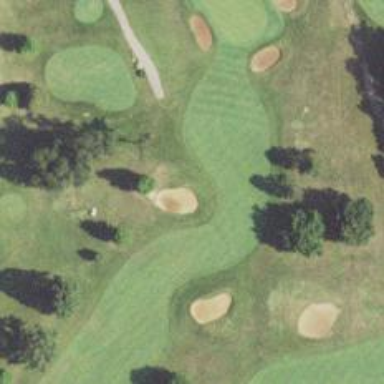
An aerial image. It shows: Golf hole.